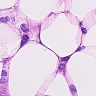
Metastatic tissue present: yes